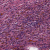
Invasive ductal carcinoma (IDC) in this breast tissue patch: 0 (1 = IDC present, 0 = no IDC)